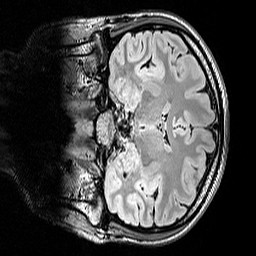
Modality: FLAIR
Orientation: coronal
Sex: female
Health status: ill
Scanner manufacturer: siemens
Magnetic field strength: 3 T
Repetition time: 5 s
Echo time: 0.388 s